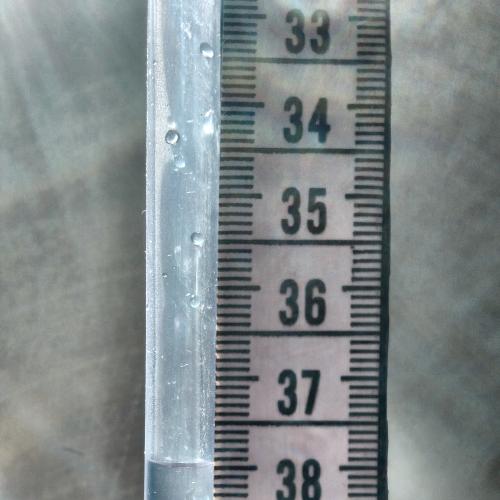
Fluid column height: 37.9 cm